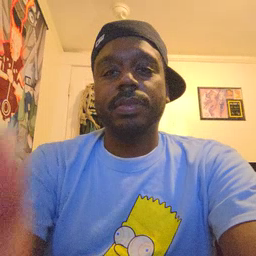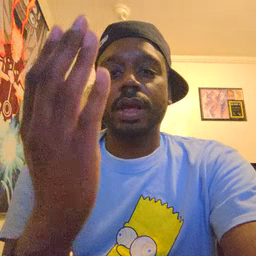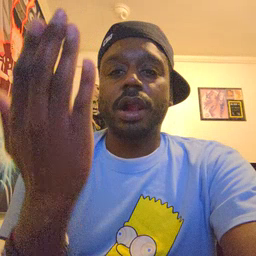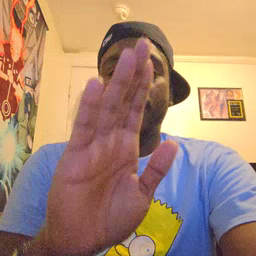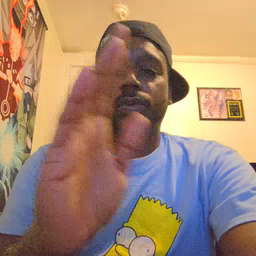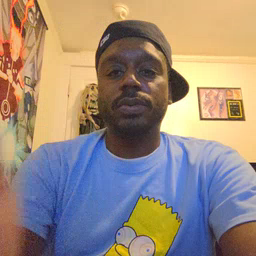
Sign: close